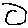
Label: circle